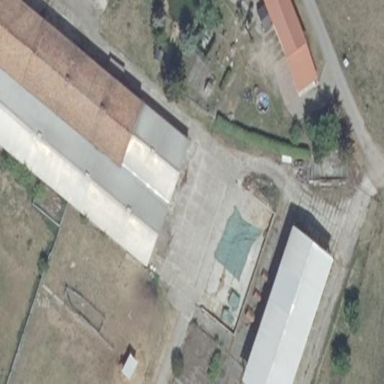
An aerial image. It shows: Farmyard area.